【题型】解答题　【知识点】平面几何　【难度】hard
在矩形 $ABCD$ 中，$AB = 6$，$AD = 8$。点 $M$ 是边 $BC$ 上的一点（与端点 $B$、$C$ 不重合）.

(1) 如图1，当 $BM = 3$ 时，连结 $MD$ 交 $AC$ 于点 $E$，求线段 $DE$ 的长度；

(2) 如图2，当 $\angle DEC = 90^\circ$ 时，求四边形 $ABME$ 的面积；

(3) 如图3，过点 $M$ 作 $AM$ 的垂线，交边 $CD$ 于点 $F$，交 $AC$ 于点 $G$。设 $BM = x$，$\frac{FG}{AM} = y$，求 $y$ 关于 $x$ 的函数关系式，并写出定义域.
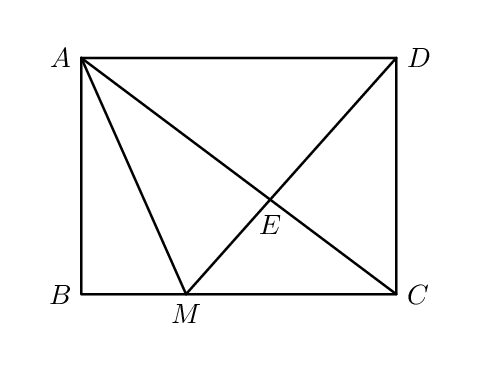
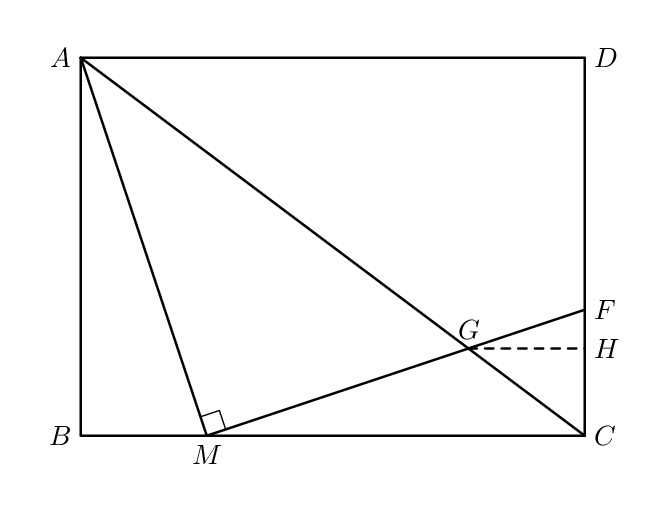
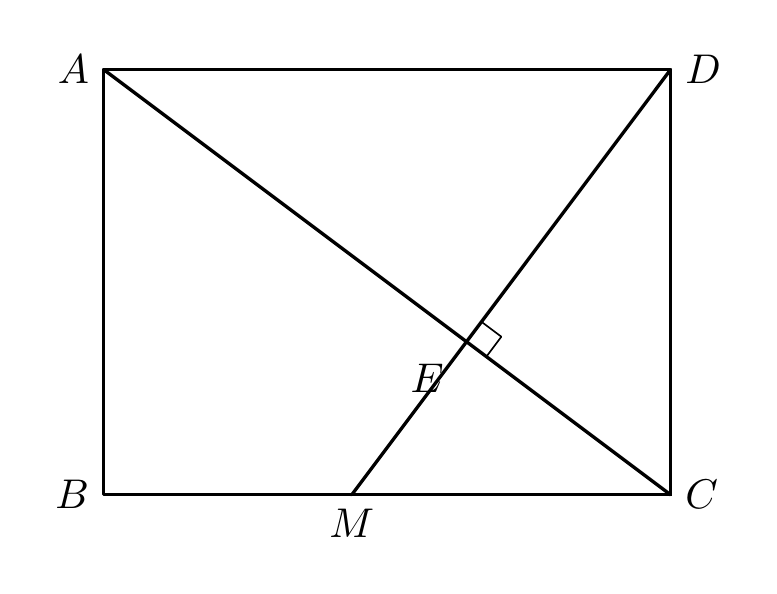
【解答】
【答案】(1) $\frac{8}{13}\sqrt{61}$

(2) $\frac{957}{50}$

(3) $y = \frac{-x^2 + 8x}{27 + 6x},\ (0 < x < 8)$

【分析】（1）由题意，可求得 $MC = 5$，由勾股定理求 $DM = \sqrt{61}$，再由 $AD \parallel BC$ 可得 $\frac{DE}{ME} = \frac{AD}{CM} = \frac{8}{5}$，即 $\frac{DE}{DM} = \frac{8}{13}$，则可求 $DE$ 的长度；

（2）证明 $\triangle ECD \backsim \triangle ADC$ 可求得 $CE = \frac{18}{5}$，由 $AD \parallel BC$ 可知 $\triangle ADE \backsim \triangle CME$，则 $\frac{AD}{MC} = \frac{AE}{EC}$，解得 $MC = \frac{9}{2}$，$ME = \frac{27}{10}$，四边形 $ABME$ 的面积为 $S_{\triangle ABC} - S_{\triangle MEC}$ 解得四边形 $ABME$ 的面积为 $\frac{957}{50}$.

（3）分别证明 $\triangle FGH \backsim \triangle FMC$ 和 $\triangle MAB \backsim \triangle FMC$，故可得 $\triangle MAB \backsim \triangle FGH$ 由相似分别得到 $FC = \frac{x(8 - x)}{6}$，$CH = \frac{x(8 - x)}{6} - xy$。再由 $GH \parallel AD$ 可证 $\frac{GH}{AD} = \frac{CH}{CD}$，代入得到 $\frac{6y}{8} = \frac{\frac{x(8 - x)}{6} - xy}{6}$，则问题可证.

【详解】（1）$\because$ 四边形 $ABCD$ 是矩形，$AB = 6$，$AD = 8$，

$\therefore DC = AB = 6$，$BC = AD = 8$，$AD \parallel BC$.

又 $\because BM = 3$，

$\therefore MC = 5$.

在 $\text{Rt}\triangle CDM$ 中，$\angle MCD = 90^\circ$，$MC = 5$，$DC = 6$，

$\therefore DM = \sqrt{61}$.

$\because AD \parallel BC$，

$\therefore \frac{DE}{ME} = \frac{AD}{CM} = \frac{8}{5}$，

$\therefore \frac{DE}{DM} = \frac{8}{13}$，

$\therefore DE = \frac{8}{13}\sqrt{61}$.

（2）$\because \angle DEC = \angle ADC = 90^\circ$，$\angle ECD = \angle DCA$，

$\therefore \triangle ECD \backsim \triangle ADC$.

$\therefore \frac{CE}{CD} = \frac{CD}{CA}$.

$\because CD = 6$，$AC = 10$，

$\therefore CE = \frac{18}{5}$.

$\because AD \parallel BC$，

$\therefore \triangle ADE \backsim \triangle CME$，

$\therefore \frac{AD}{MC} = \frac{AE}{EC}$，

$\therefore \frac{8}{MC} = \frac{10 - \frac{18}{5}}{\frac{18}{5}}$，

$\therefore MC = \frac{9}{2}$，

$\therefore ME = \sqrt{MC^2 - EC^2} = \sqrt{\left(\frac{9}{2}\right)^2 - \left(\frac{18}{5}\right)^2} = \frac{27}{10}$.

$\therefore$ 四边形 $ABME$ 的面积为
\[
S_{\triangle ABC} - S_{\triangle MEC} = \frac{1}{2}AB \cdot BC - \frac{1}{2}ME \cdot EC
\]
\[
= \frac{1}{2} \times 6 \times 8 - \frac{1}{2} \times \frac{27}{10} \times \frac{18}{5}
\]
\[
= \frac{957}{50}
\]
$\therefore$ 四边形 $ABME$ 的面积为 $\frac{957}{50}$.

（3）过点 $G$ 作 $GH \parallel BC$ 交 $CD$ 于点 $H$，则 $\triangle FGH \backsim \triangle FMC$.

$\because$ 四边形 $ABCD$ 是矩形，

$\therefore \angle ABC = \angle BCD = 90^\circ$。

$\because \angle AMB + \angle FMC = \angle MAB + \angle ABC$，$\angle AMF = 90^\circ$，

$\therefore \angle FMC = \angle MAB$.

$\therefore \triangle MAB \backsim \triangle FMC$.

$\therefore \triangle MAB \backsim \triangle FGH$.

$\therefore \frac{GH}{AB} = \frac{FH}{MB} = \frac{FG}{MA} = y$.

$\because AB = 6$，$MB = x$，

$\therefore GH = 6y$，$FH = xy$.

$\because \triangle MAB \backsim \triangle FMC$，

$\therefore \frac{FC}{MB} = \frac{CM}{BA}$.

$\because AB = 6$，$MB = x$，$CM = 8 - x$，

$\therefore FC = \frac{x(8 - x)}{6}$.

$\therefore CH = \frac{x(8 - x)}{6} - xy$.

$\because GH \parallel BC$，$AD \parallel BC$，

$\therefore GH \parallel AD$.

$\therefore \frac{GH}{AD} = \frac{CH}{CD}$.

即 $\frac{6y}{8} = \frac{\frac{x(8 - x)}{6} - xy}{6}$.

整理得 $y = \frac{-x^2 + 8x}{27 + 6x},\ (0 < x < 8)$.

【点睛】本题考查了矩形的性质和相似三角形的性质和判定，解答过程中要根据各问中的条件，利用相似三角形的性质构造方程或等式.
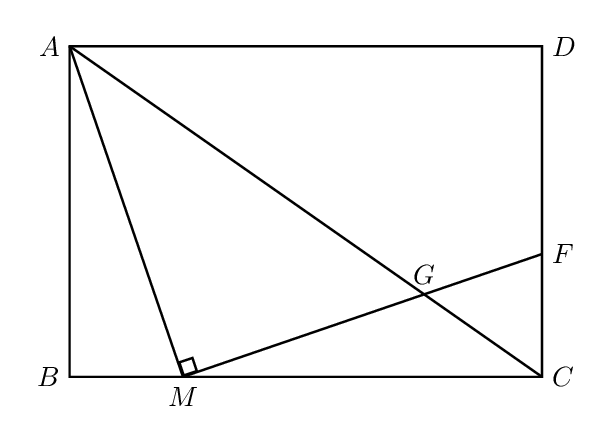